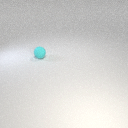
small cyan rubber sphere